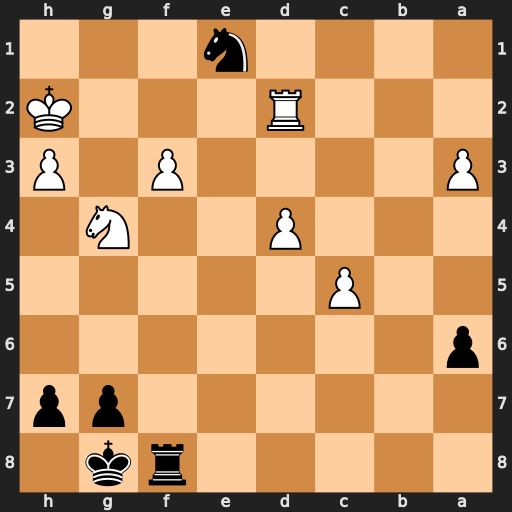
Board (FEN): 5rk1/6pp/p7/2P5/3P2N1/P4P1P/3R3K/4n3
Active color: b
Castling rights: -
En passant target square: -
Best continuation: Nxf3+ Kg2 Nxd2